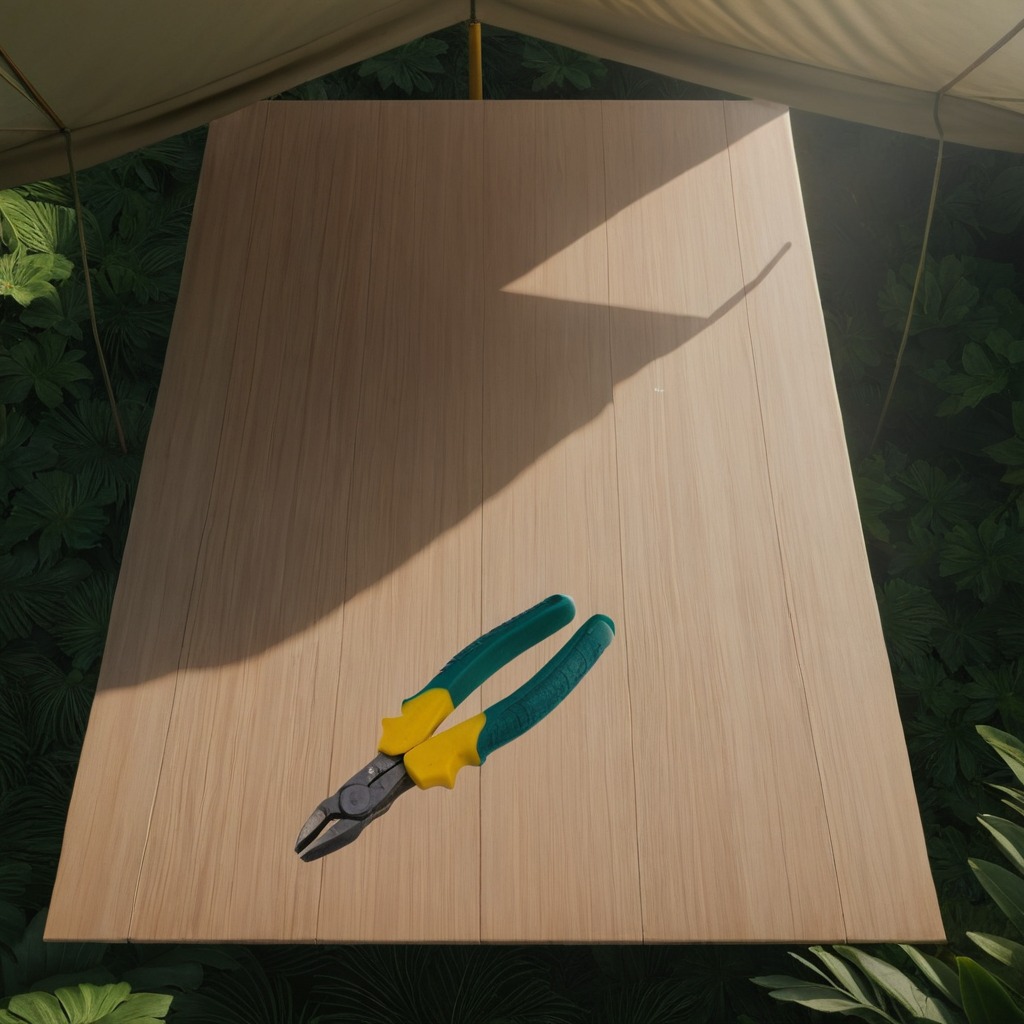
A plier is lying on a wooden table inside a jungle field workshop tent.